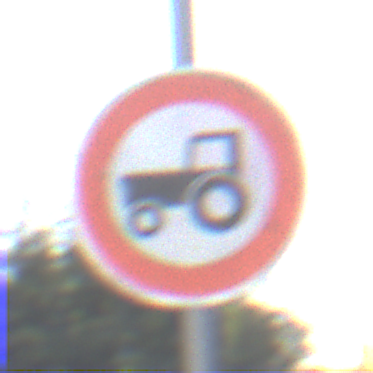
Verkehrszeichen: VerbotKraftfahrzeugeZuegeNichtSchneller25
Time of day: SunriseSunset
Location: Outdoor (Urban)
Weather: Clear
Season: NotSpecified
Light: Natural